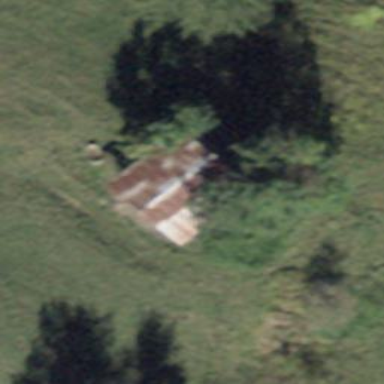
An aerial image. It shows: Rural barn.